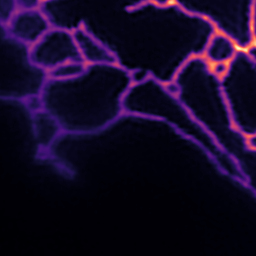
Label: Super-resolution ER image